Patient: sex F, age 38
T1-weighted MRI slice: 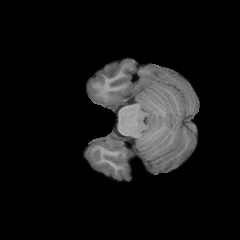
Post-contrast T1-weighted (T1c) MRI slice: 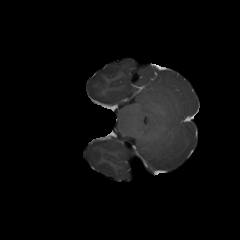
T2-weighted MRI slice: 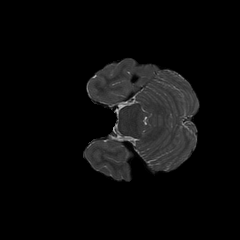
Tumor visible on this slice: no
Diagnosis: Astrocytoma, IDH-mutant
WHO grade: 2